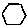
Label: hexagon